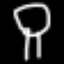
Label: mushroom